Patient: sex M, age 47
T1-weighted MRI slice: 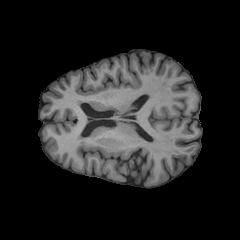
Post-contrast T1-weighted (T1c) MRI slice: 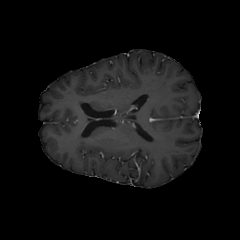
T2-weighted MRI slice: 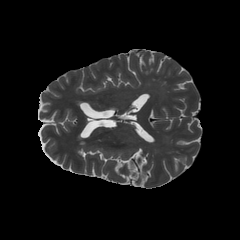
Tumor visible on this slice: no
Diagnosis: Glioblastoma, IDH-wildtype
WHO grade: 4